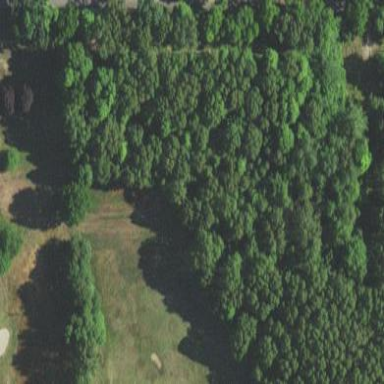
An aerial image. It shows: Scenic golf fairway.